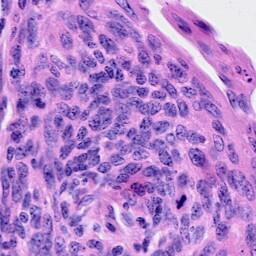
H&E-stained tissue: Cervix